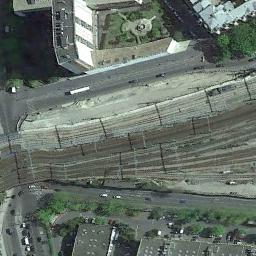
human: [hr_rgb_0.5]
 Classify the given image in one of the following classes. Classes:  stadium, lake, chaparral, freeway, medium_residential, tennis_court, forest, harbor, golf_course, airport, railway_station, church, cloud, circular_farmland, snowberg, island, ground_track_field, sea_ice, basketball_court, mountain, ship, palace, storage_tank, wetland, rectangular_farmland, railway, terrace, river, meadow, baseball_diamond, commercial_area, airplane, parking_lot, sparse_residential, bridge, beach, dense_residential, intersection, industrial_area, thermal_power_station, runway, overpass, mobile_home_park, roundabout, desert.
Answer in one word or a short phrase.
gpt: railway